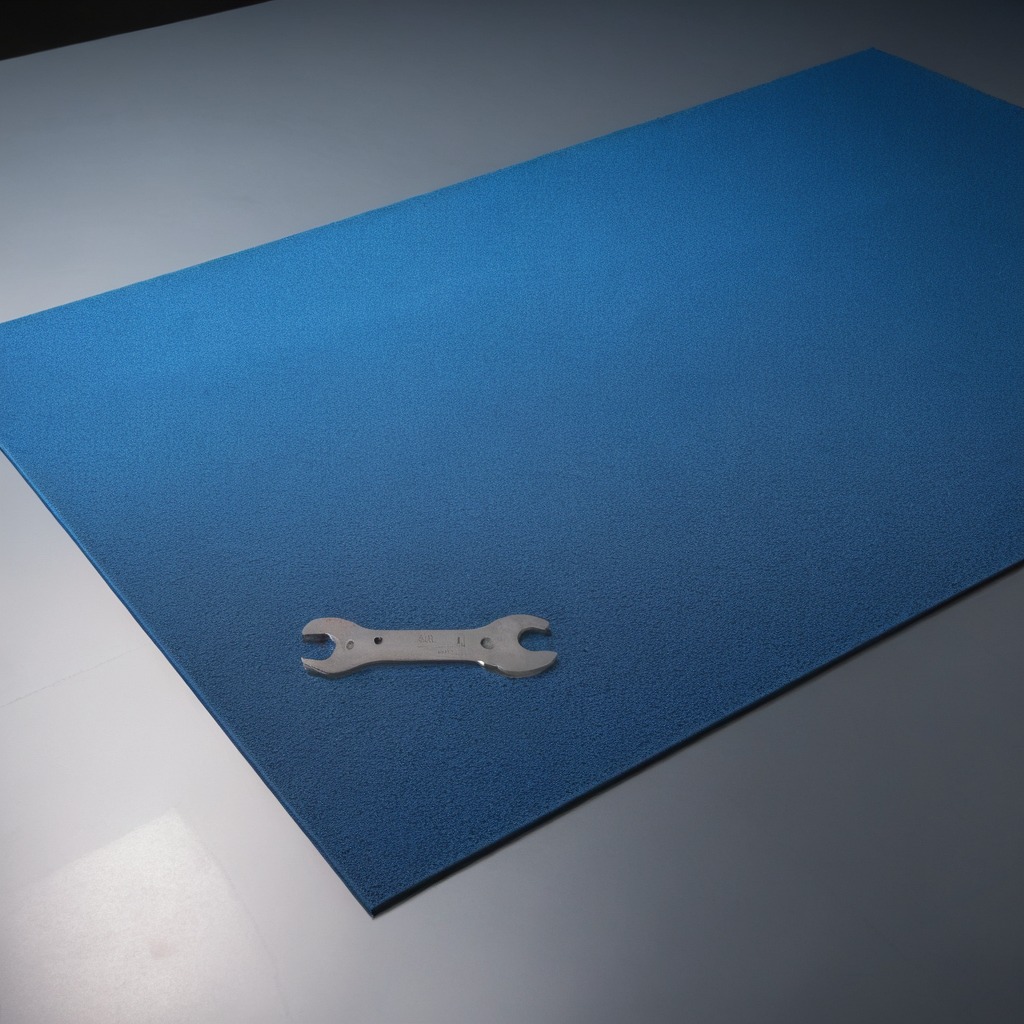
A wrench is lying on the tabletop.